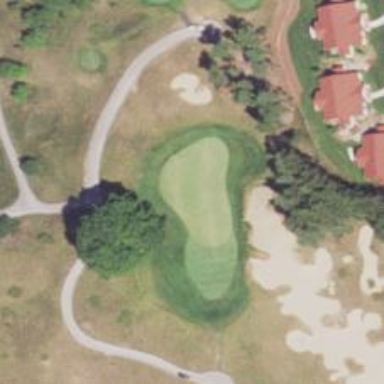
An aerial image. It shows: Golf hole.